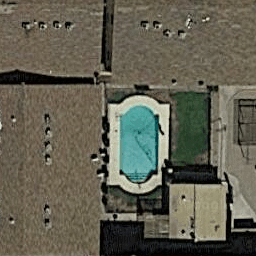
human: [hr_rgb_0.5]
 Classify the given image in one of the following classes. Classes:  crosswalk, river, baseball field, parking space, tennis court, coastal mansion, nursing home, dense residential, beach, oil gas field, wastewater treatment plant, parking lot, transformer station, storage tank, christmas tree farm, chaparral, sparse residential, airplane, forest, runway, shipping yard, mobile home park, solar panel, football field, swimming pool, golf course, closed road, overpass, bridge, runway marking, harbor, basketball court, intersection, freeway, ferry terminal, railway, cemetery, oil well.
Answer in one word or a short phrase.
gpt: swimming pool